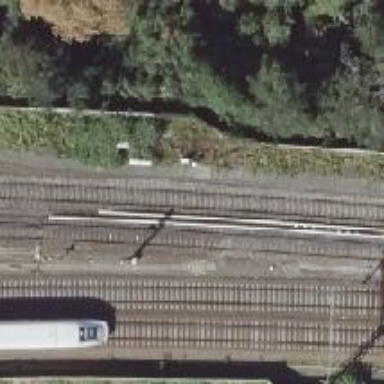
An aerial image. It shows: Light rail railway line with electrified rail running along embankment.